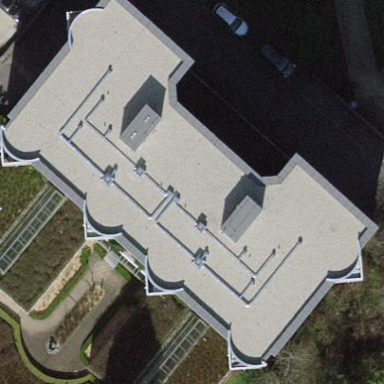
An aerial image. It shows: Apartment building with flat roof.